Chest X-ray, PA view. Patient: 54 years old, sex F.
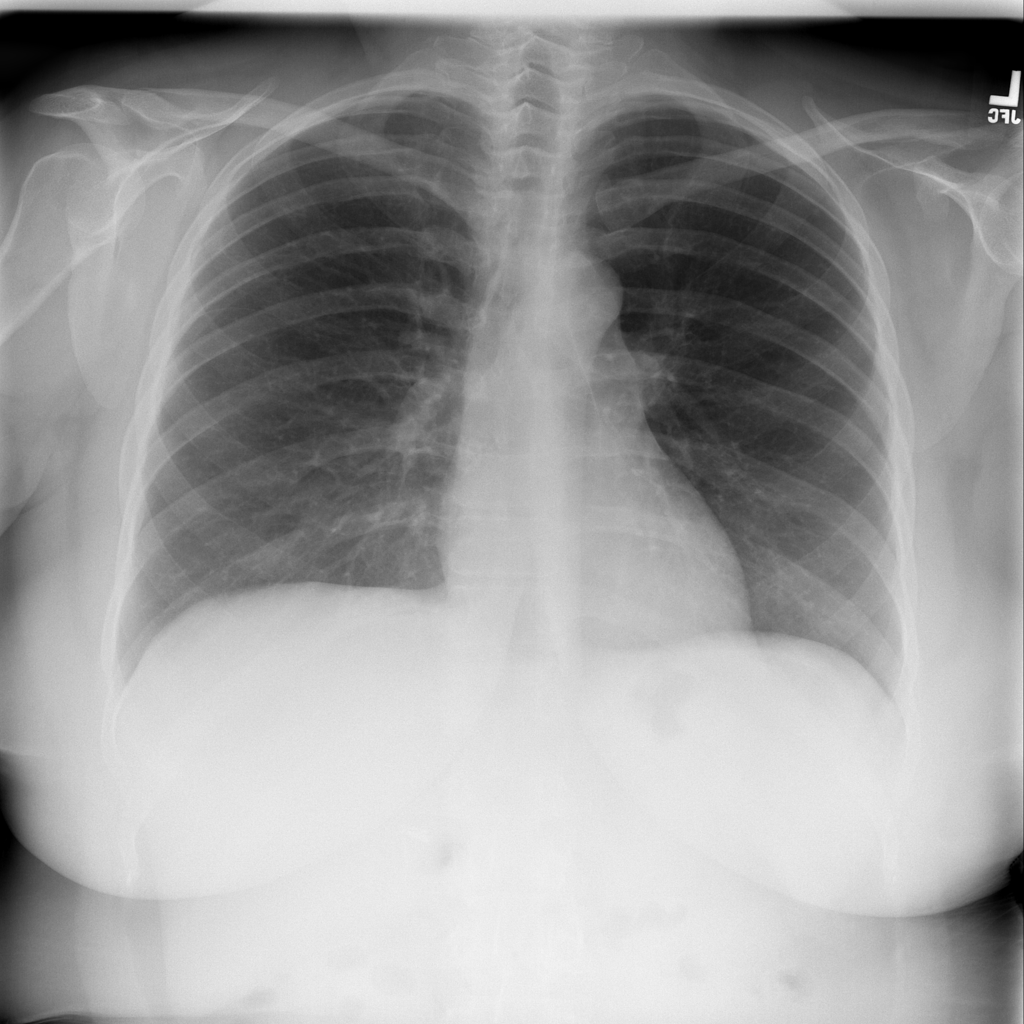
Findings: No Finding